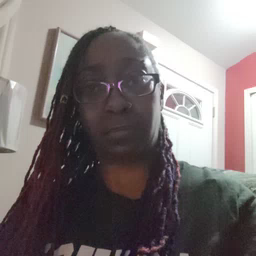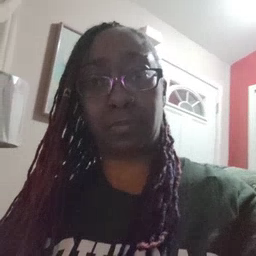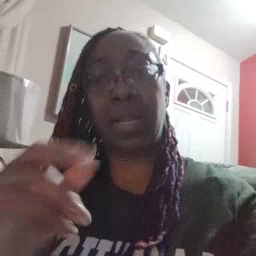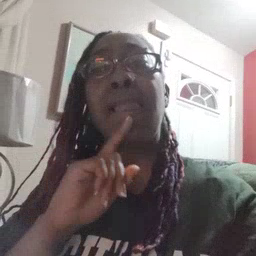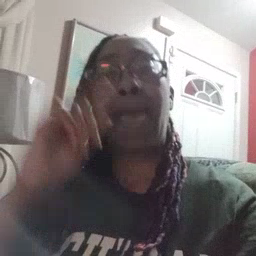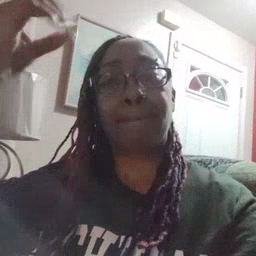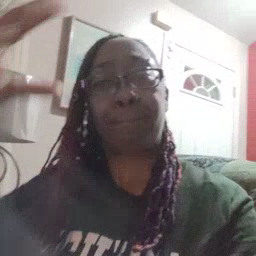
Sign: lamp